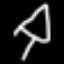
Label: leaf